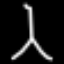
Label: The Eiffel Tower